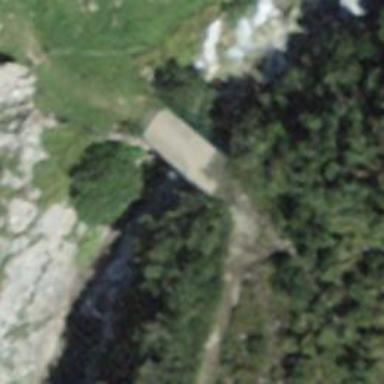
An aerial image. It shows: Path on bridge.